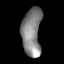
Tissue: lung
Cell type: Myeloid cells
Senescence score: 0.1836
Nuclear area (px): 917
Mean DAPI intensity: 131.322